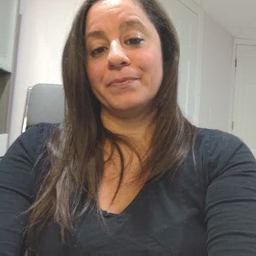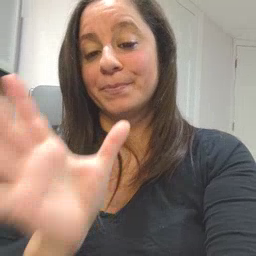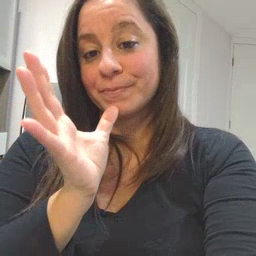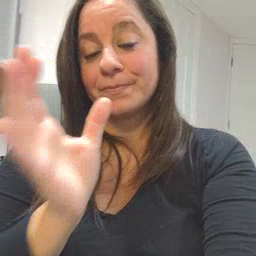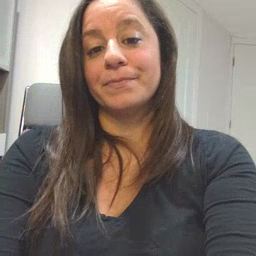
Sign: mom